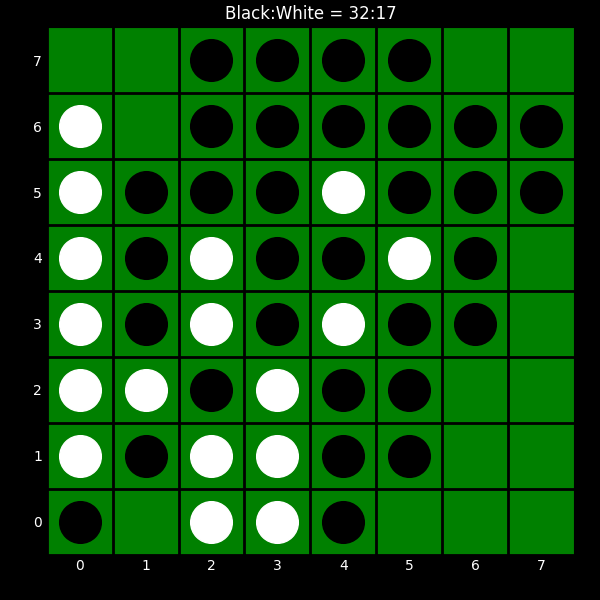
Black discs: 32
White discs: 17